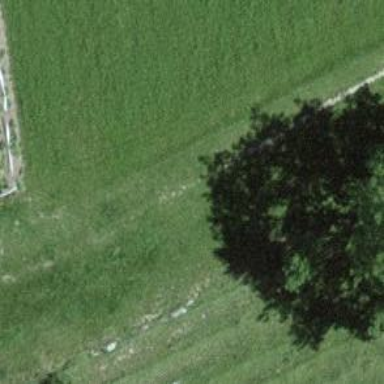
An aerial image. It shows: Grass path.